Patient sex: M
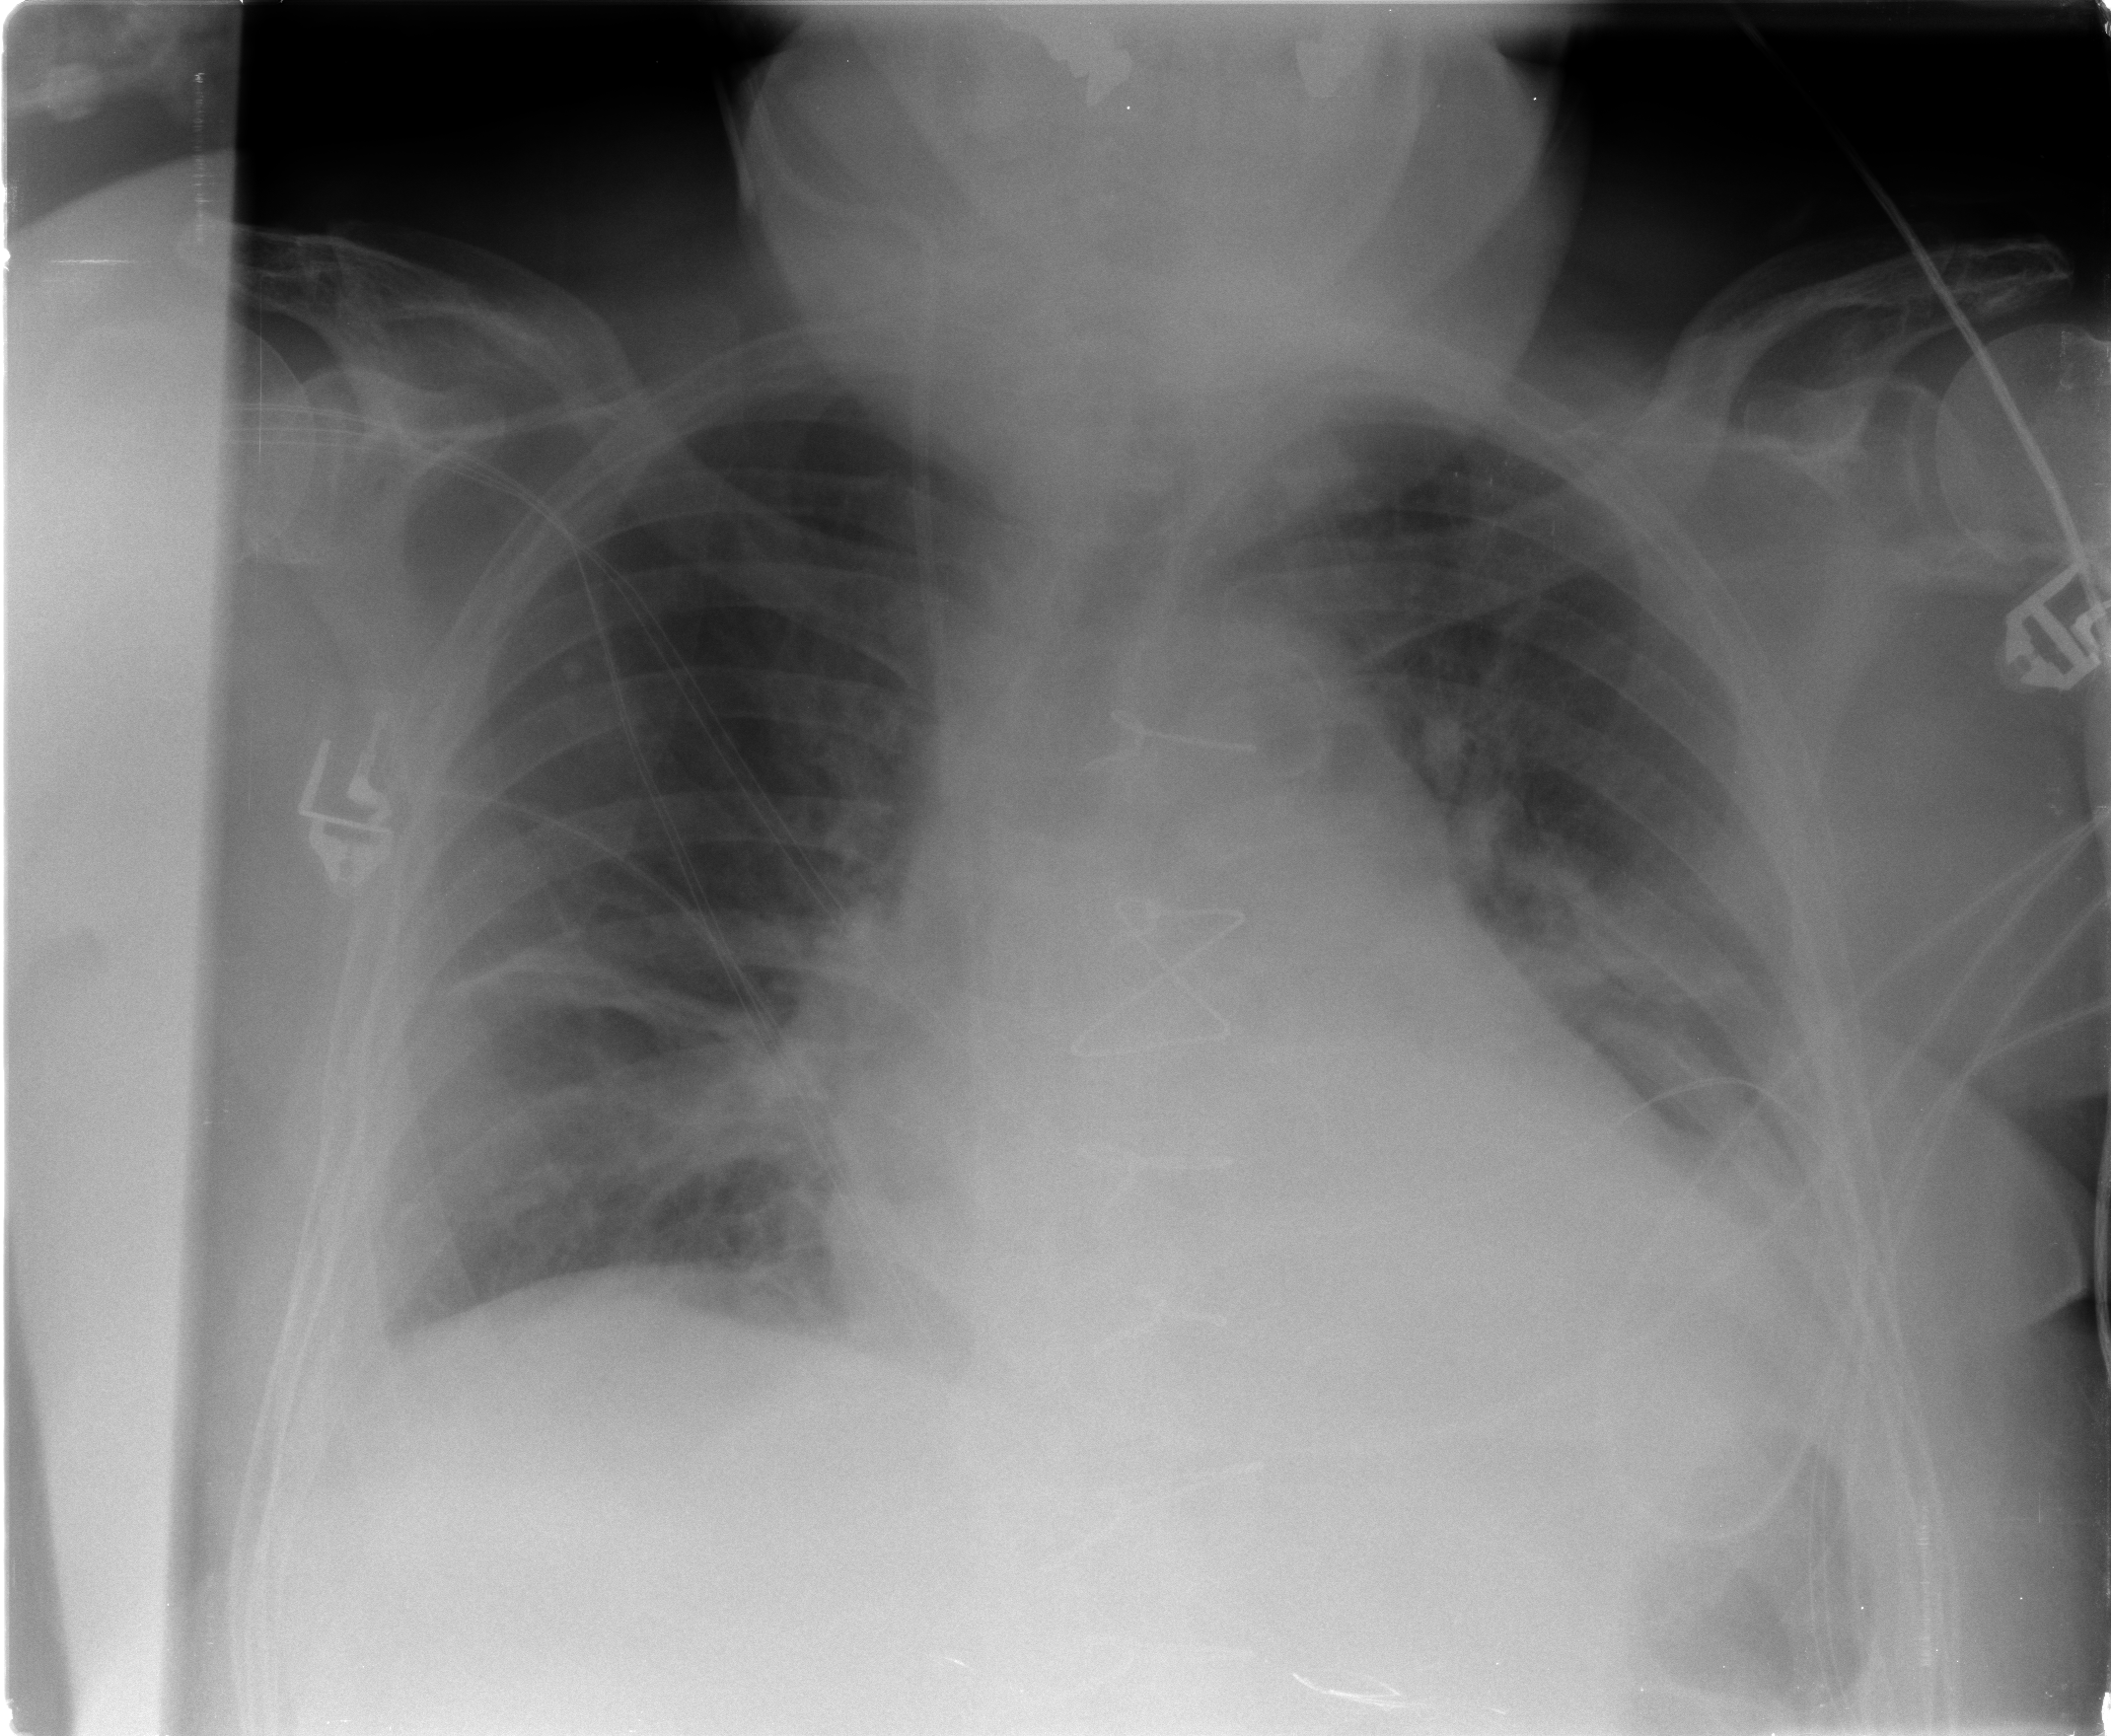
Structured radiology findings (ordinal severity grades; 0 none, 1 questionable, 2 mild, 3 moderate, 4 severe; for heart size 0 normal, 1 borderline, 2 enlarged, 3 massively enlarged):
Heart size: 2
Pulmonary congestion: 2
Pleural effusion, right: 1
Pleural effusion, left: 2
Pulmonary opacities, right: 0
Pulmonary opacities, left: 0
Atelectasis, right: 2
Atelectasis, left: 2